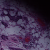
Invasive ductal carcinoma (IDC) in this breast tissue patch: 0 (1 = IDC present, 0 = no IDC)